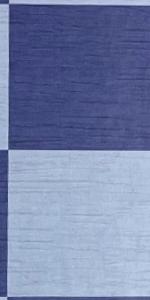
Label: Empty